Question: I am trying to create a Dart terminal. So I can use the terminal rather than the Debug Console in Visual Studio Code.
I have already added the terminal statement in 'launch.json' file to work with the terminal.
Even with the change shown in the picture below, I can not see dart terminal.

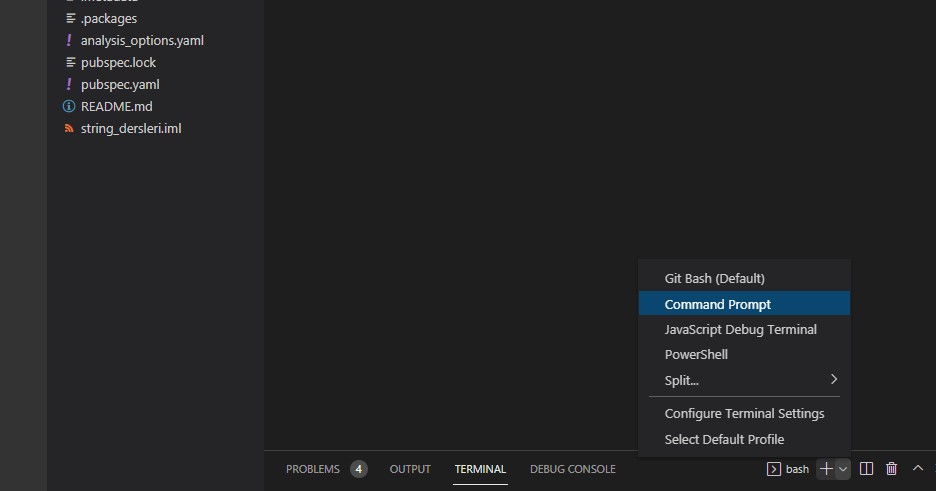
Answer: The menu in your screenshot is the menu for creating a new terminal. Running a Dart script in the terminal will not cause it to appear in this "new terminal" menu, it will instead just start running the Dart process inside the active terminal window.
If you add '"console": "terminal"' to the 'launch.json' and then run the project with 'F5', it should start running your app inside the terminal automatically. You'll know this is working by the full command line that the Dart extension is running being printed in the terminal as the process is started.